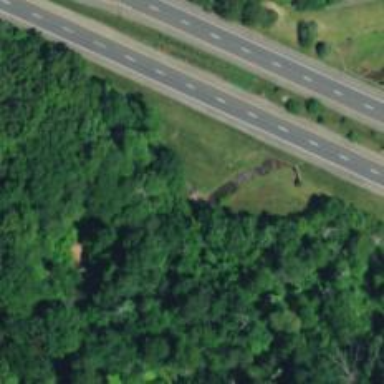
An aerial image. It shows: Footway on bridge.